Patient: sex F, age 80
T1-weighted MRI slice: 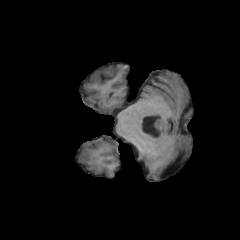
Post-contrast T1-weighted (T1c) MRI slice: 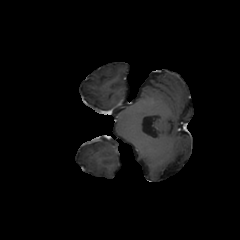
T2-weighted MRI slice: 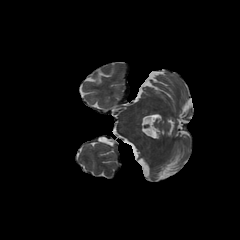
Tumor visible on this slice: no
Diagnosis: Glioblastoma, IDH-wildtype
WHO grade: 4